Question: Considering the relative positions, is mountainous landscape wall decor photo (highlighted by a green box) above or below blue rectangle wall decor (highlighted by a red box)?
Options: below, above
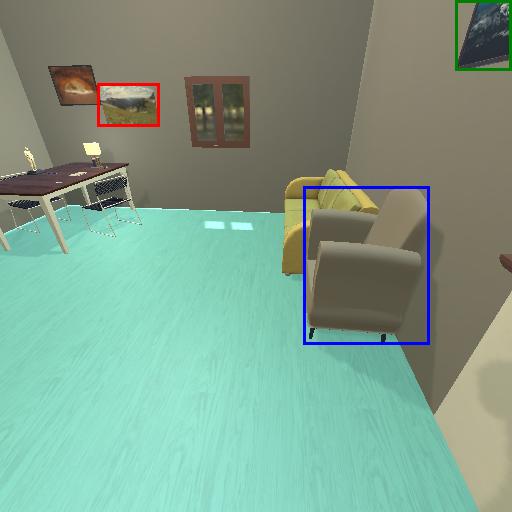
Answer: below